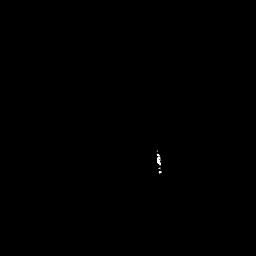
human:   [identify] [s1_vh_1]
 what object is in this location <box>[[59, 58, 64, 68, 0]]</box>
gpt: <ref>1 small ship at the center</ref>